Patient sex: M
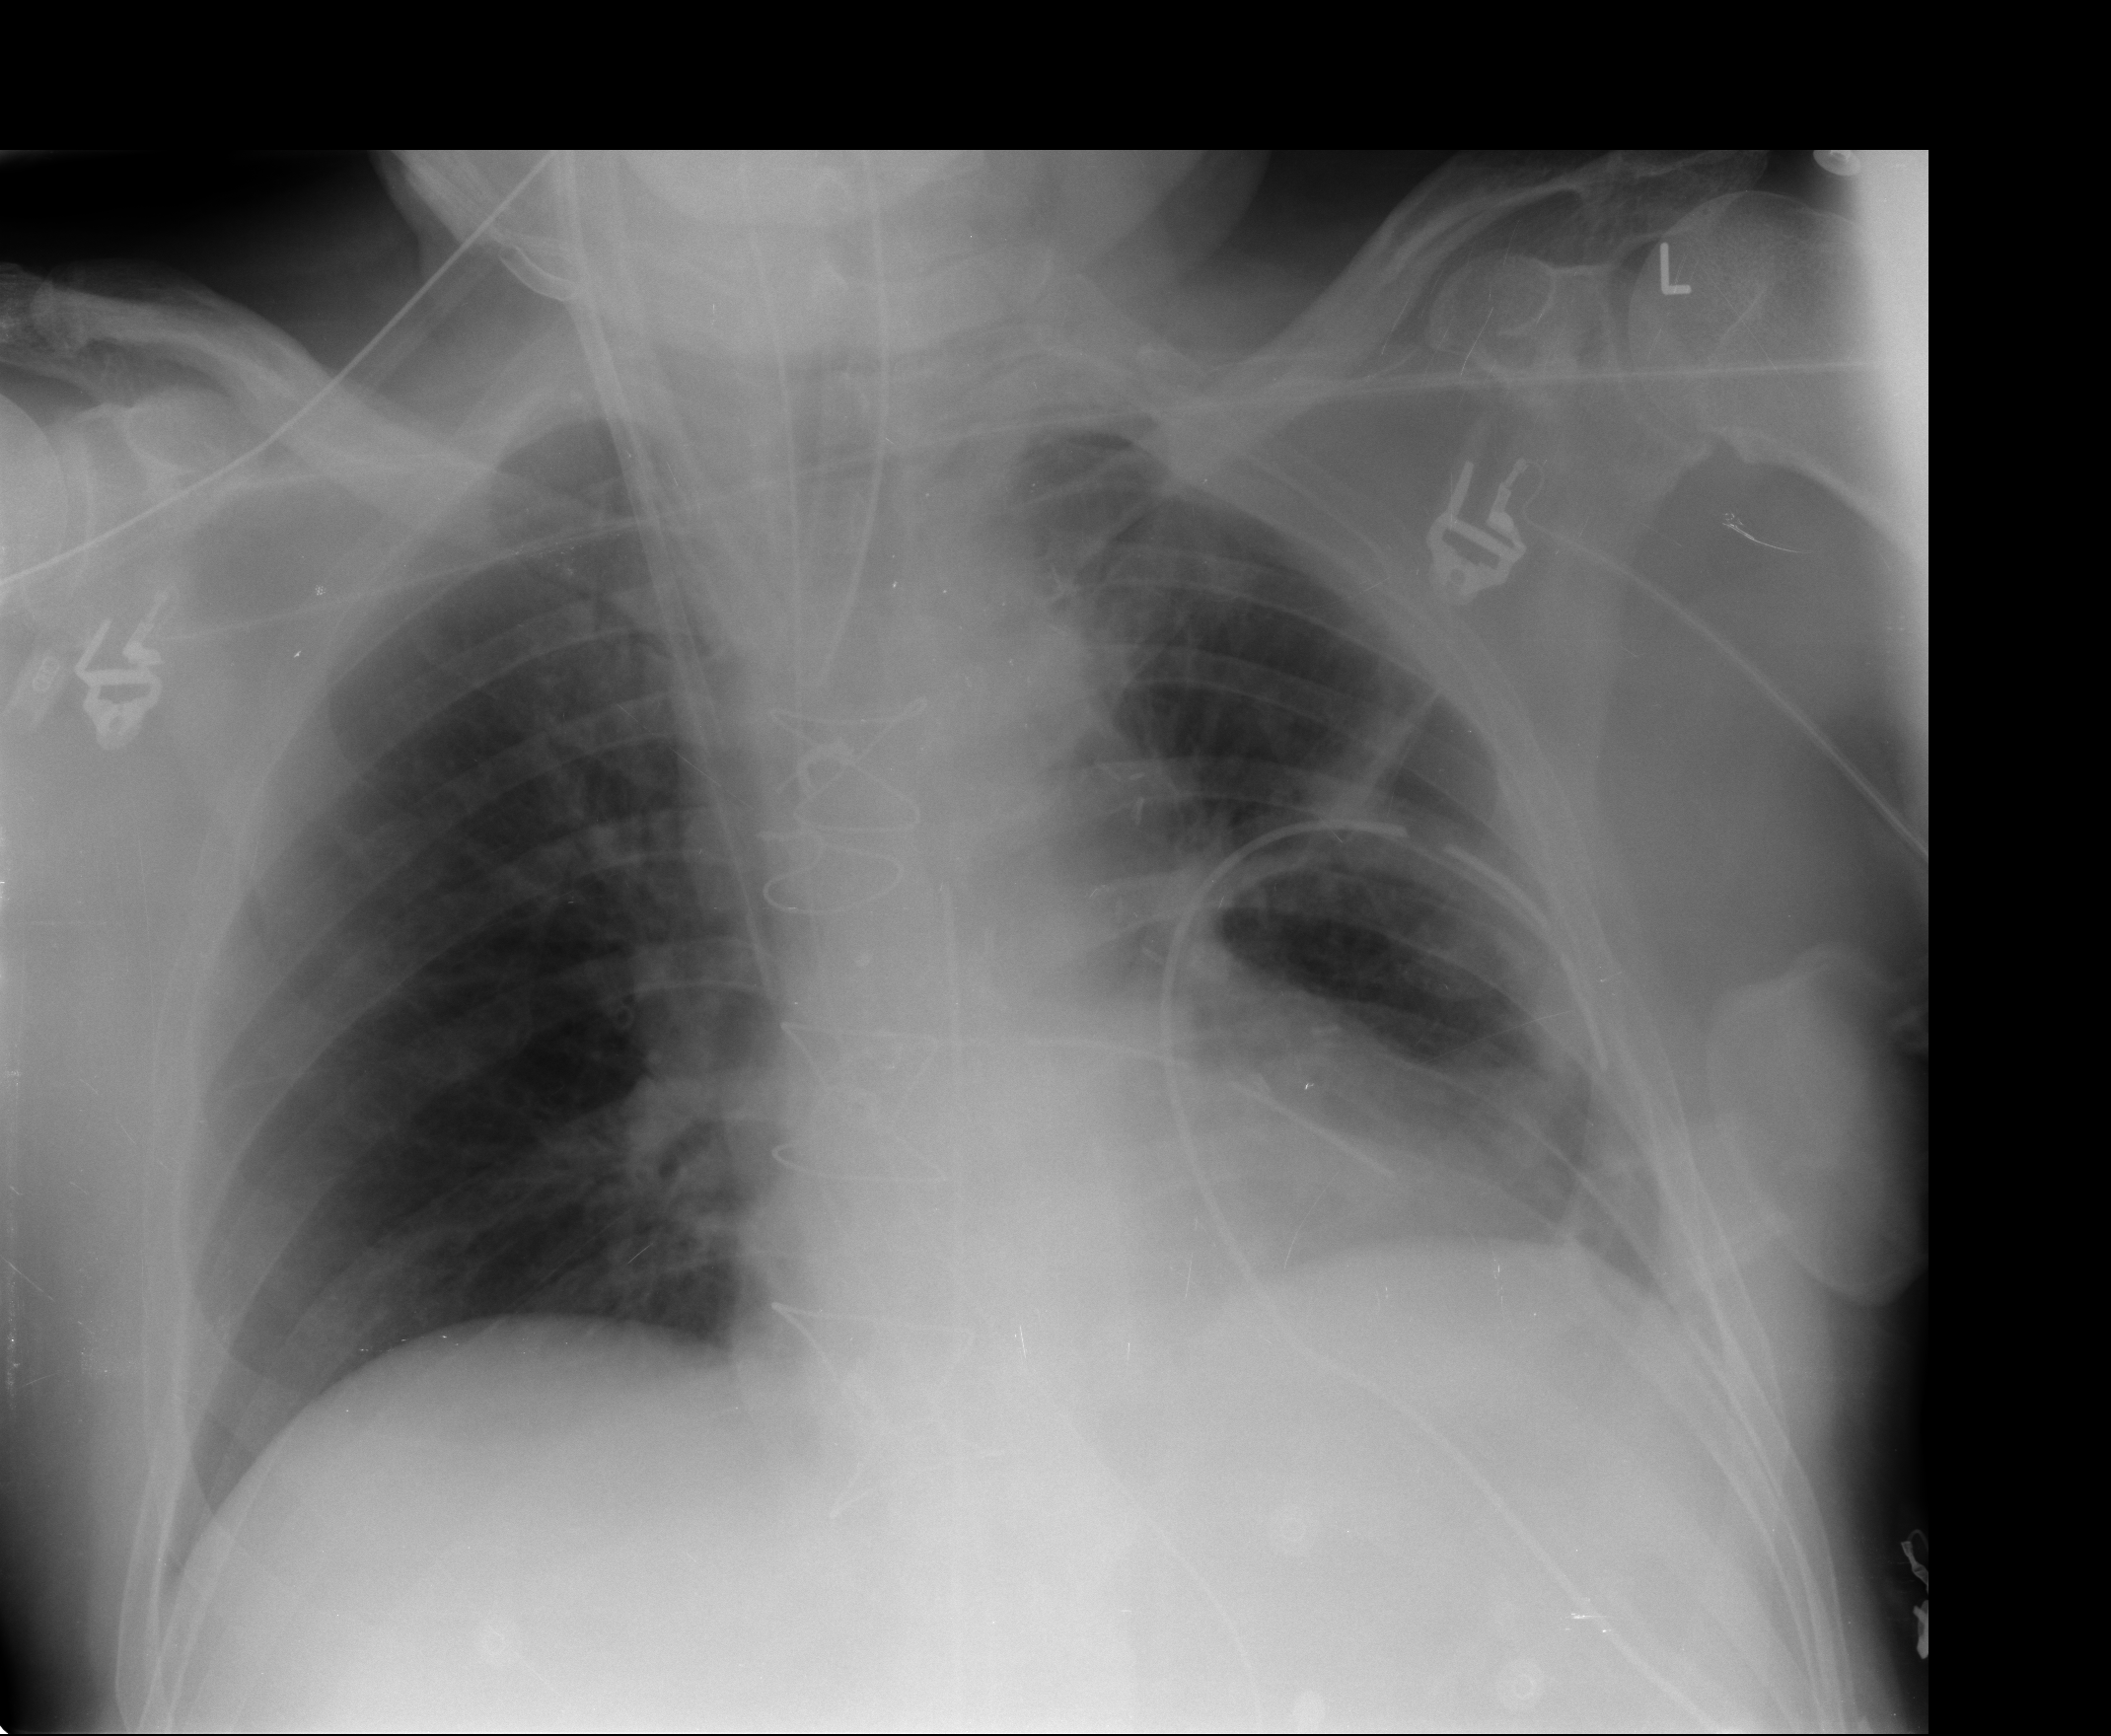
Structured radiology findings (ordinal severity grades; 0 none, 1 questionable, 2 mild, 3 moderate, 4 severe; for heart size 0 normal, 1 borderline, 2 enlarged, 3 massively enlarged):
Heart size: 0
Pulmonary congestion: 0
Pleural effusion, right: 0
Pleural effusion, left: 1
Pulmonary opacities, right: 0
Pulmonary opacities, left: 0
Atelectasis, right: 0
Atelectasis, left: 1